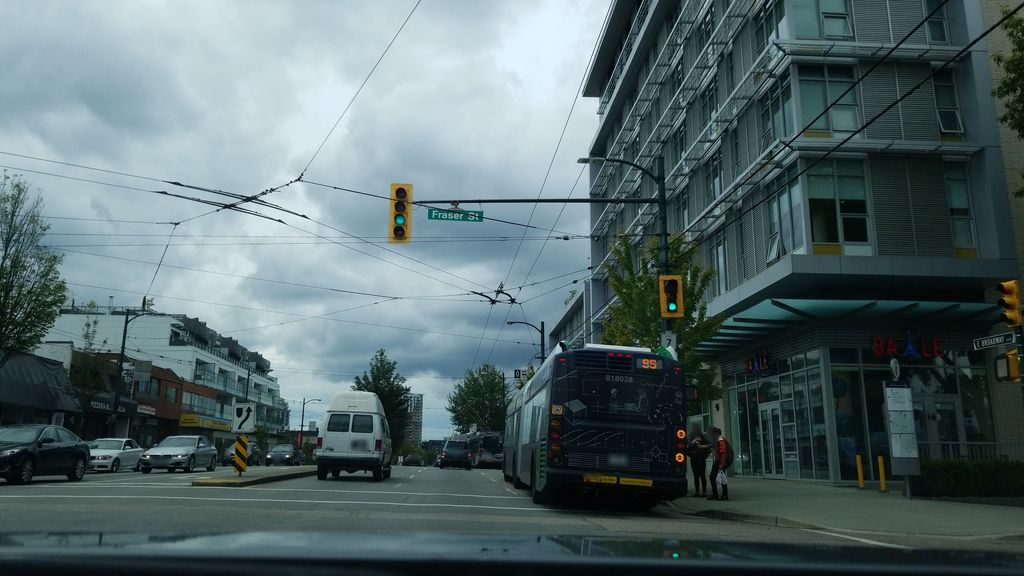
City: vancouver